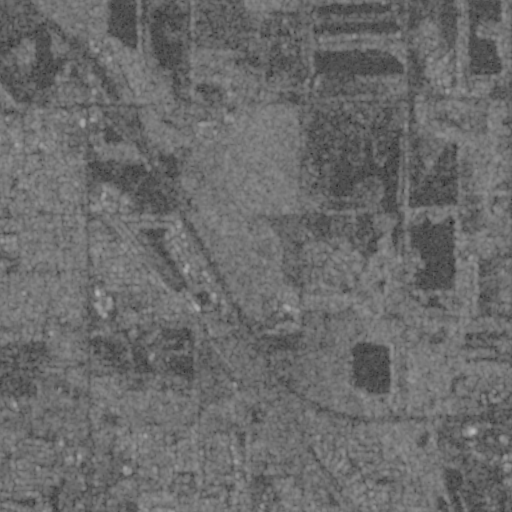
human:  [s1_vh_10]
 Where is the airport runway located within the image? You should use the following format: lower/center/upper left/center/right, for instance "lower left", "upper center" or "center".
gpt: The airport runway is located in the lower right of the image.
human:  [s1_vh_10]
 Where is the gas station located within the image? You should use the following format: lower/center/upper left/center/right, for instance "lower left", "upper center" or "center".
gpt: The gas station is located in the upper left of the image.
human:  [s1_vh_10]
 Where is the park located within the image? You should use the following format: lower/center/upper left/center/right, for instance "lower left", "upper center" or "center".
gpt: The park is located in the center left of the image.
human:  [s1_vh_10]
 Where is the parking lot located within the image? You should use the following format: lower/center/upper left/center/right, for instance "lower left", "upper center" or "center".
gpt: The parking lot is located in the center left of the image.
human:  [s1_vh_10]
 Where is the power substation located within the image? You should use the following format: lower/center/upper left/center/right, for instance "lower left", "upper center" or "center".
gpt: The power substation is located in the center of the image.
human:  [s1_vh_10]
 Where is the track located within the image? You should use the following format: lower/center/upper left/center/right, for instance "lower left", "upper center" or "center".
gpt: The track is located in the center left of the image.
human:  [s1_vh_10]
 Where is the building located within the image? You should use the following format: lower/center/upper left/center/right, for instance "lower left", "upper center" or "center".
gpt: There is no building in the image.

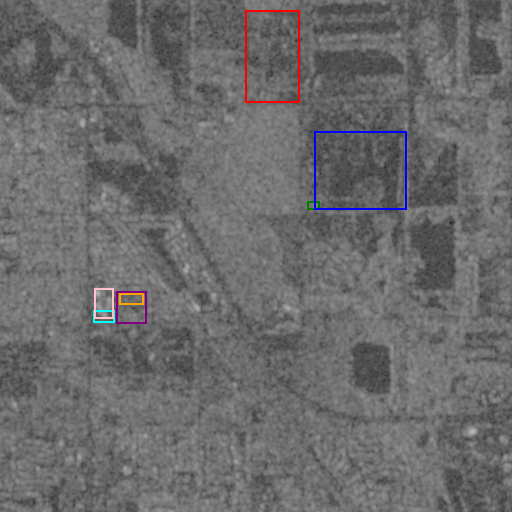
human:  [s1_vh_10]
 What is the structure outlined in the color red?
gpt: The structure outlined in red is a crop field.
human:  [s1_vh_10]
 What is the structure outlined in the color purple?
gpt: The structure outlined in purple is a park.
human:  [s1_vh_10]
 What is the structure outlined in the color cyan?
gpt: The structure outlined in cyan is a parking lot.
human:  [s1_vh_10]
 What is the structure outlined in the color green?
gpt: The structure outlined in green is a power substation.
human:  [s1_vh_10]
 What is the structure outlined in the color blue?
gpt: The structure outlined in blue is a quarry.
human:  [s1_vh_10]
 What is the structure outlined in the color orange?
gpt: The structure outlined in orange is a track.
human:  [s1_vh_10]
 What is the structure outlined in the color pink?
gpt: The structure outlined in pink is a building.
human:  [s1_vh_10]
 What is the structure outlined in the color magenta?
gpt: There is no magenta outline.